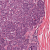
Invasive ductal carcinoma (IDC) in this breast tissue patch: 0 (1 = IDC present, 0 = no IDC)